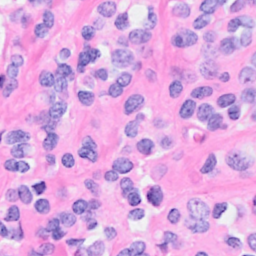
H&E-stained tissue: Breast